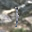
Label: 1